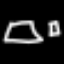
Label: square